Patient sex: F
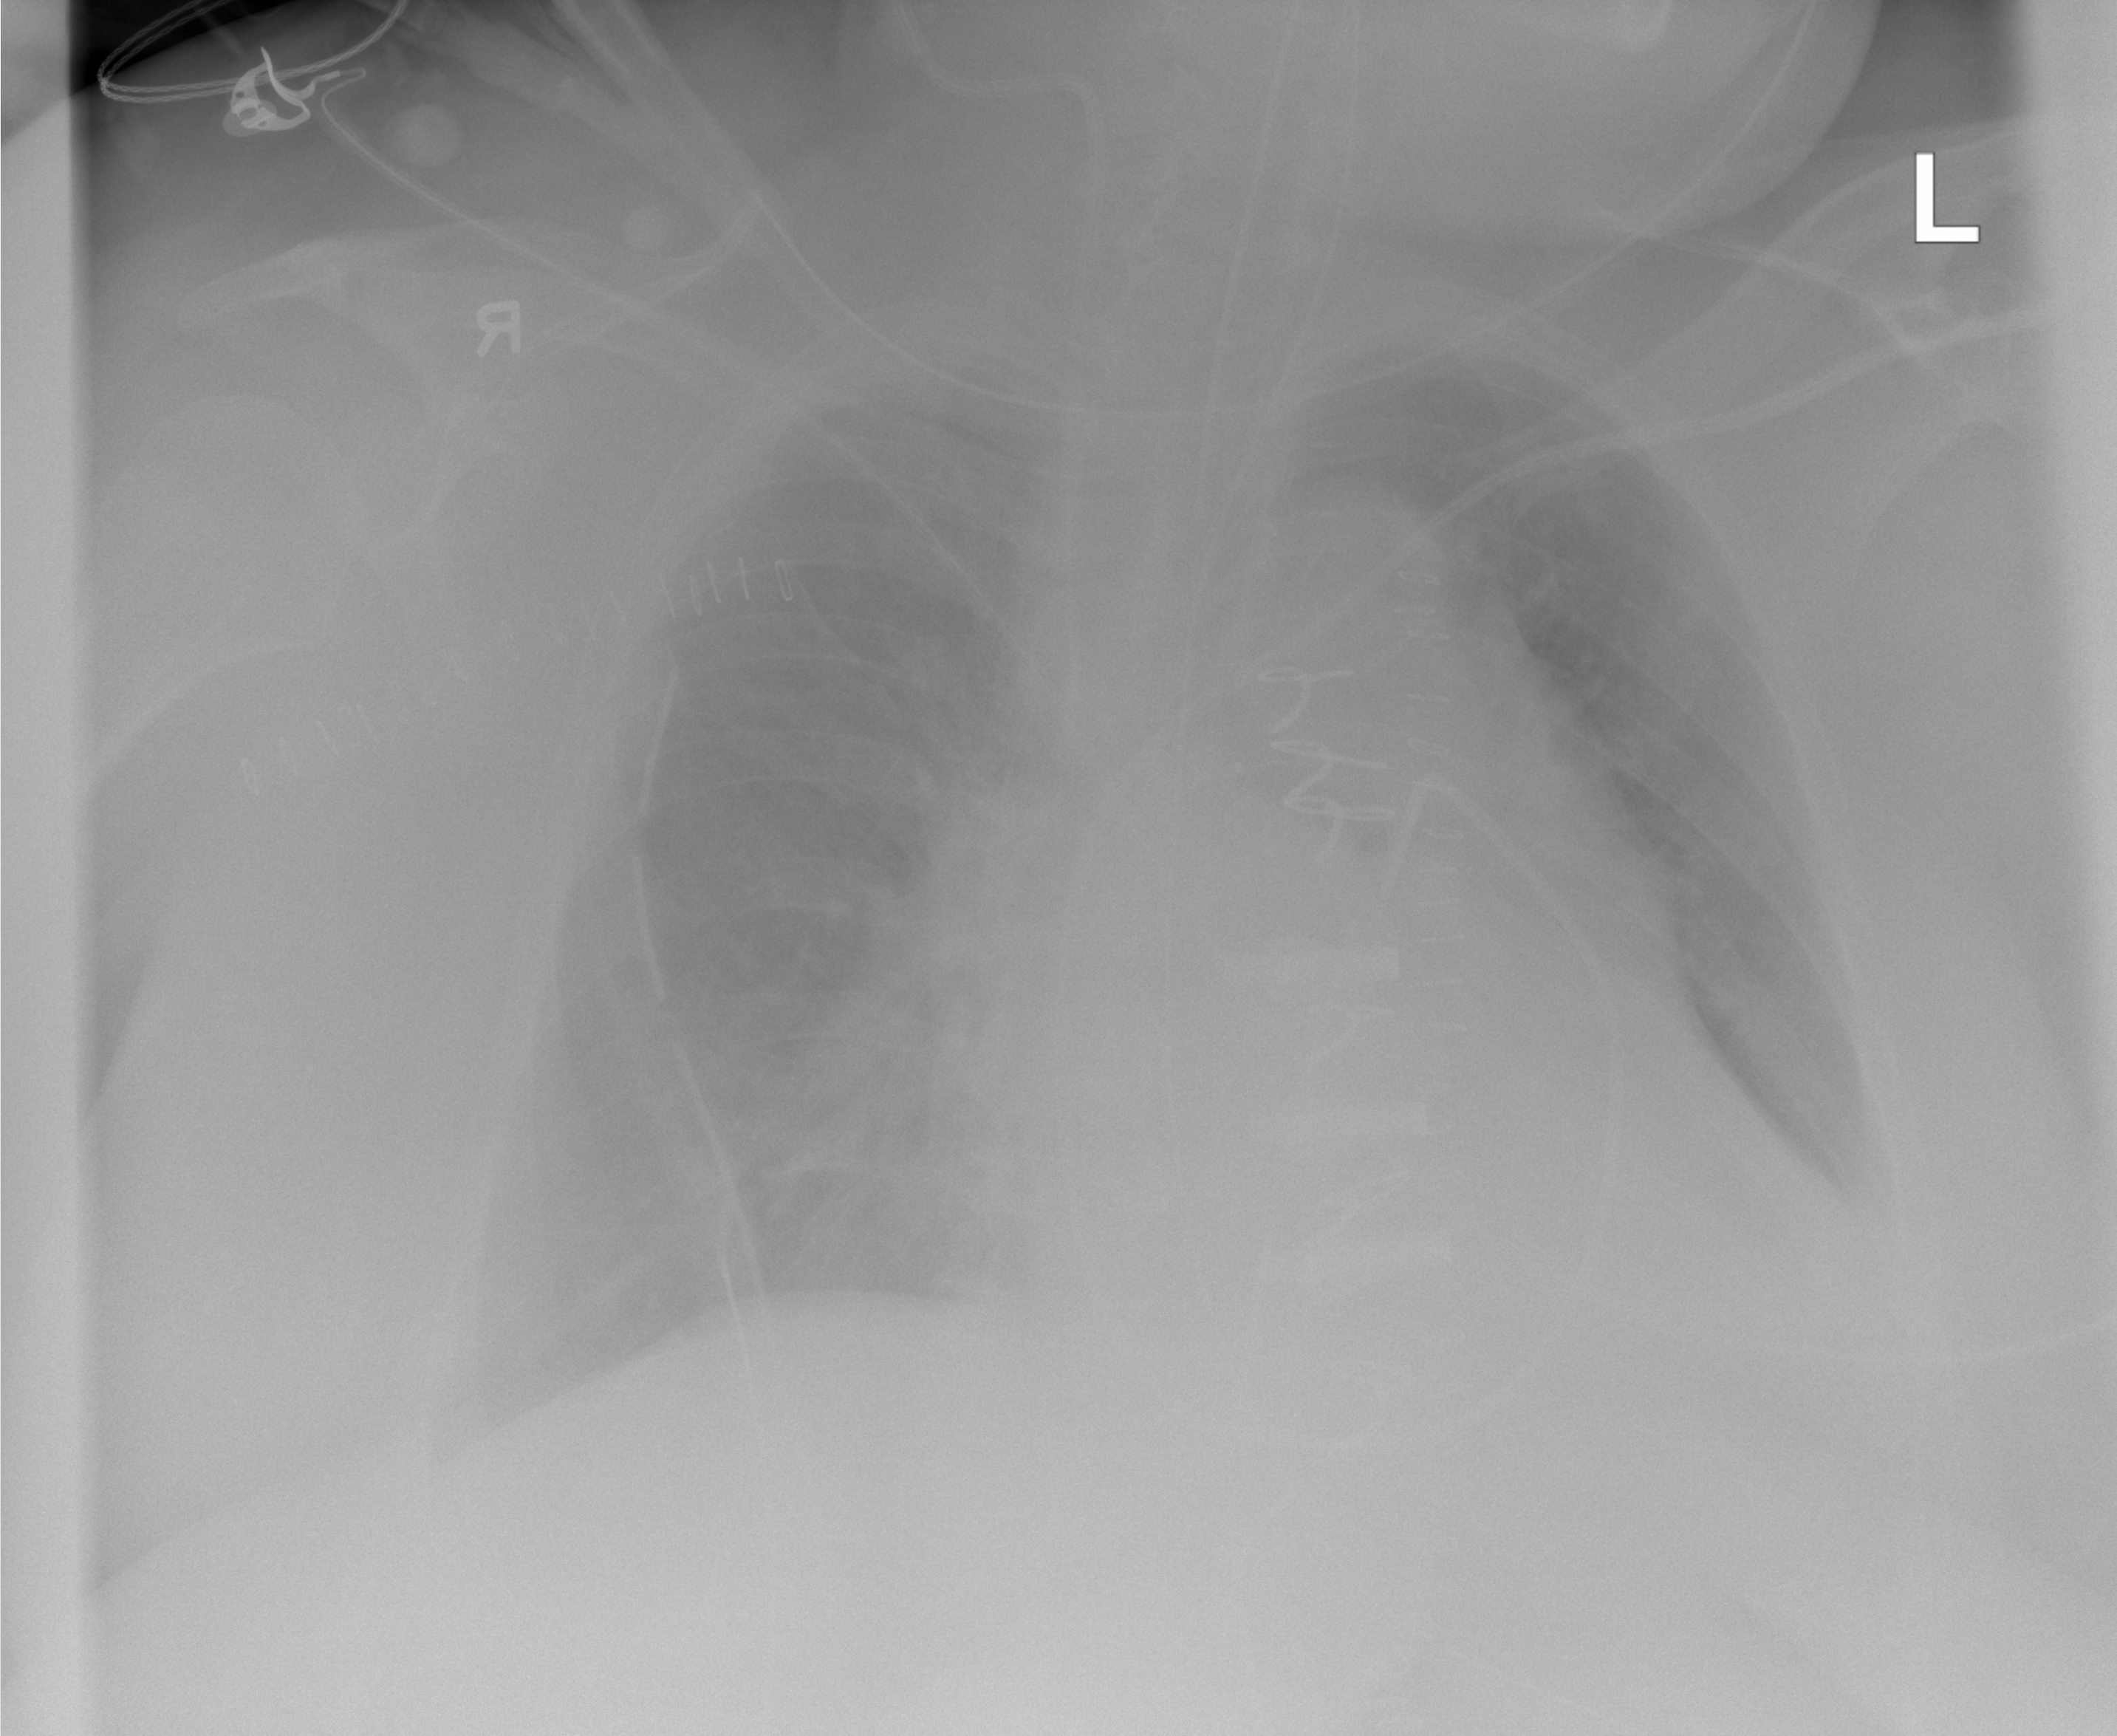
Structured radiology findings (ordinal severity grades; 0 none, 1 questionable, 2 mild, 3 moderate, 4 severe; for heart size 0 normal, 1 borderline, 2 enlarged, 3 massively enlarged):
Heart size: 2
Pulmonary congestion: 2
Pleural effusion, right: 0
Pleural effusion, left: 2
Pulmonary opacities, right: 1
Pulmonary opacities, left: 0
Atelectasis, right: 2
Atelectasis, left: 2